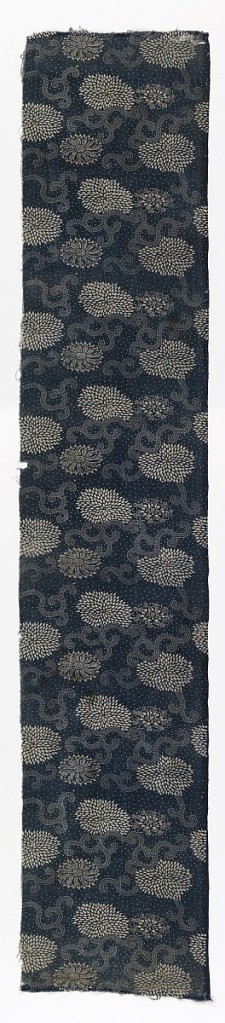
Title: Textile
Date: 19th century
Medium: cotton Technique: stenciled resist (katazome) on plain weave
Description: Length of stencil resist (katazome) with ivory pattern on blue dotted ground. Three different full-face flowers and dotted tendrils.